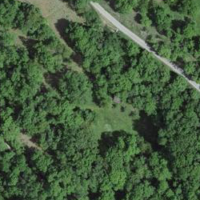
EUNIS habitat code: 44
Species observed at this site:
Satyrus ferula